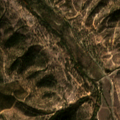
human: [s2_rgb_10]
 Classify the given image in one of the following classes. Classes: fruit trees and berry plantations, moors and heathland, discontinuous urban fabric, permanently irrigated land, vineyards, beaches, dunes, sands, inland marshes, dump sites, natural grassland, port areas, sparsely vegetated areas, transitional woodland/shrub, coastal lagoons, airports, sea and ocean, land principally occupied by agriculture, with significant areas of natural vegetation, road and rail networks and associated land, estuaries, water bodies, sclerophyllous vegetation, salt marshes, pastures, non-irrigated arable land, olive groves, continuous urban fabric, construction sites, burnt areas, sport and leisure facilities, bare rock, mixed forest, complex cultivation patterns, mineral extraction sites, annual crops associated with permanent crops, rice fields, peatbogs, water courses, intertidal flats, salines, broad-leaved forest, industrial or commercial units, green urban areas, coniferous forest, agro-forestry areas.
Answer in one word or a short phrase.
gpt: permanently irrigated land, broad-leaved forest, mixed forest, transitional woodland/shrub